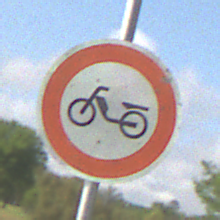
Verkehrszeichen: VerbotMofas
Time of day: MorningAfternoon
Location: Outdoor (Nature)
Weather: PartlyCloudy
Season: NotSpecified
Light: Natural